Field crop: maize
Growth stage: 2
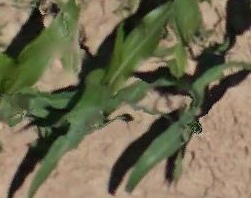
Species: maize